Question: In both chrome and firefox:
- 'form-inline''form-horizontal'- 'form-horizontal'
### Here's a demo in jsFiddle
### Here's some code:
'''
<form class="form-inline">
<div class="checkbox">
<label>
<input type="checkbox"/> Test againn
</label>
</div>
</form>
'''

Is there a way to make the checkboxes all aligned correctly in both browsers or am I missing something?
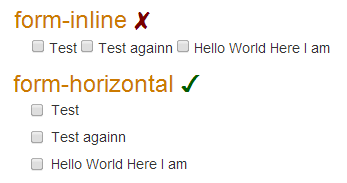
Answer: This is actually an issue in all browsers
- .
<URL>
## Here's a demo that reproduces the issue
The issue occurs when the <URL> is on a screen that is larger than '768px'.
Particularly, the thing that messes up the alignment is from this <URL>:
'''
float: none;
'''
Naively, setting this value back to 'float: left' seems to fix the problem, but I'm not sure what other issues may arise.
'''
@media (min-width: 768px) {
.form-inline .radio input[type="radio"],
.form-inline .checkbox input[type="checkbox"] {
float: left;
margin-right: 5px;
}
}
'''
### Here's a working version of your code with these changes
Other than that, you'd just have to tweak the CSS